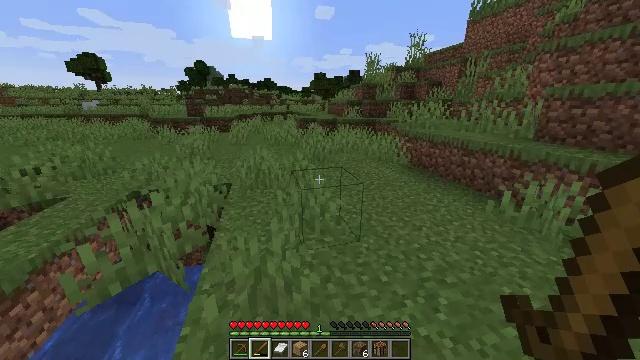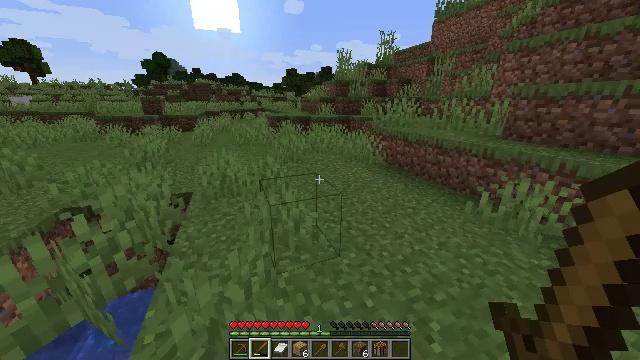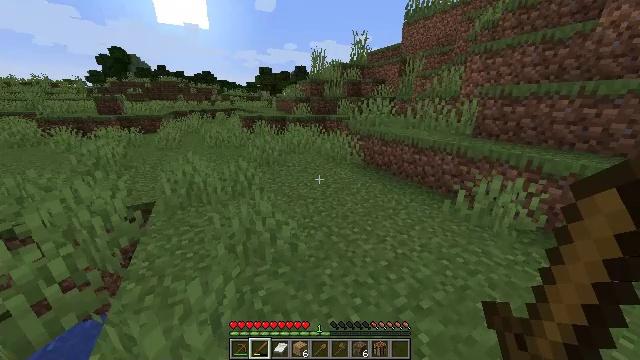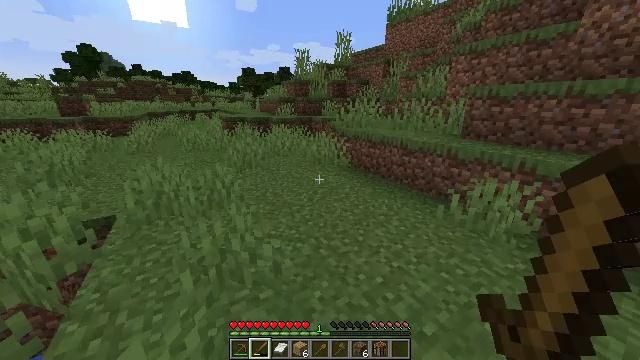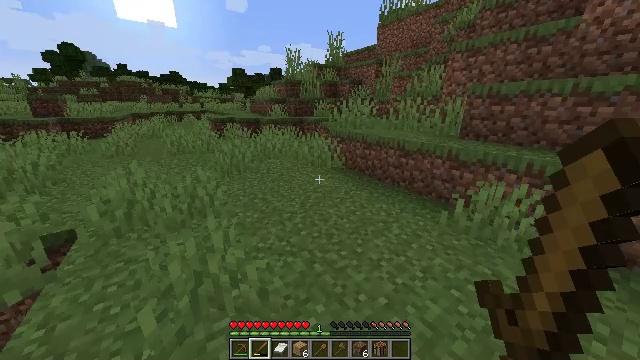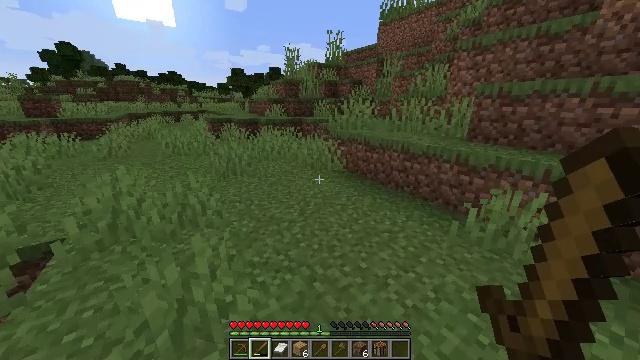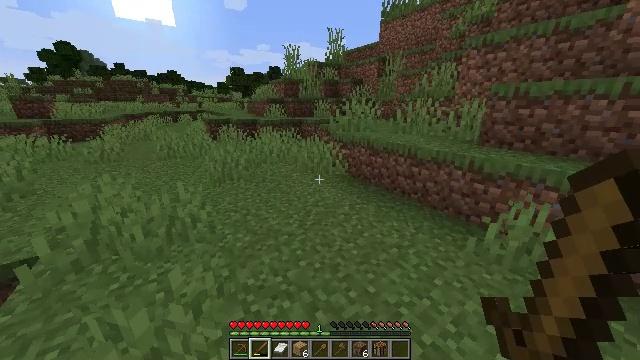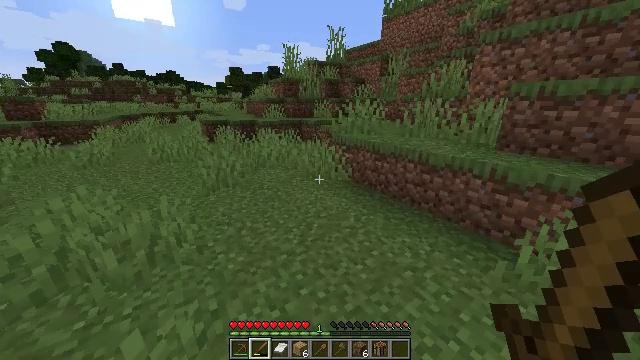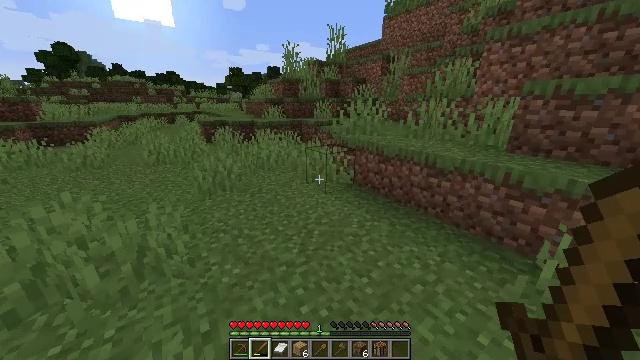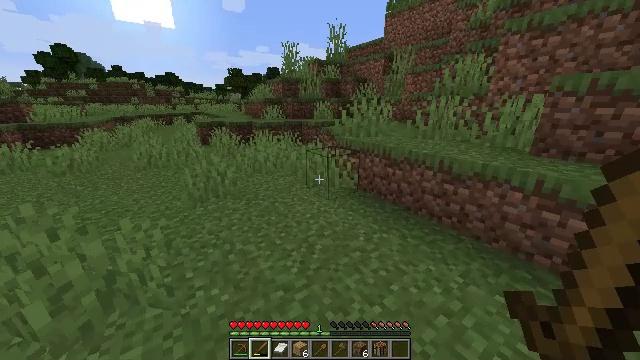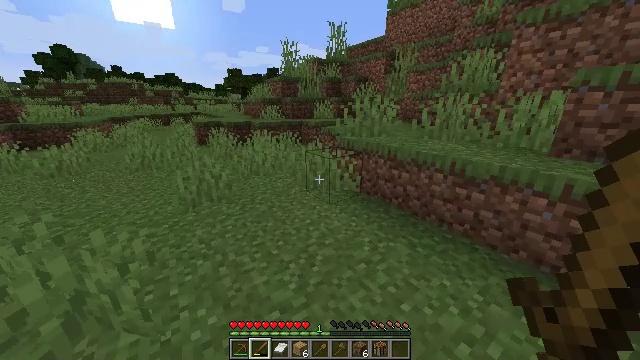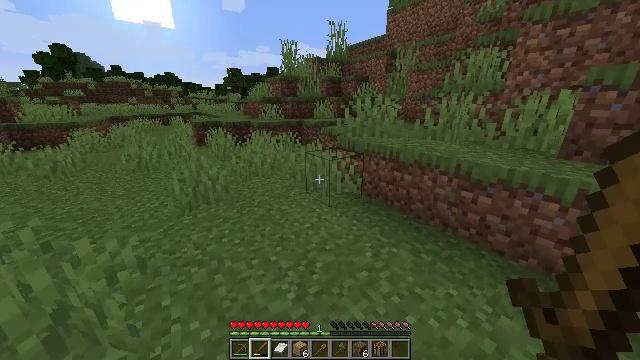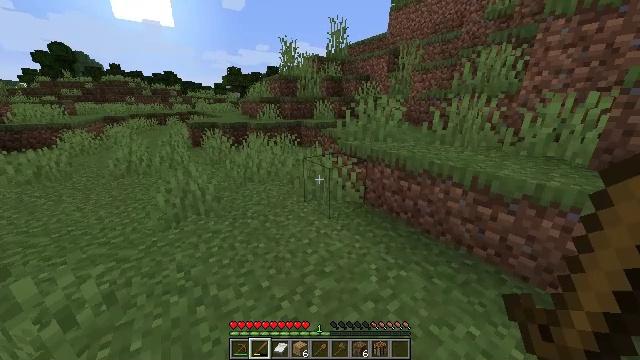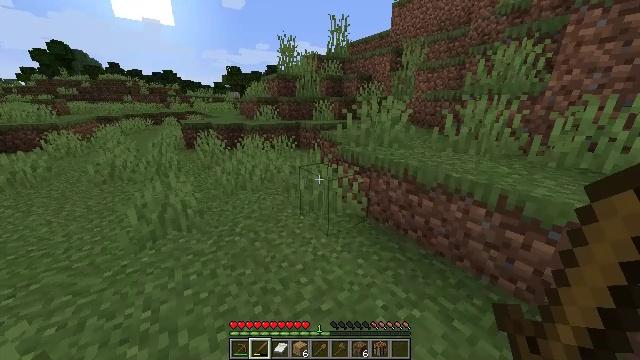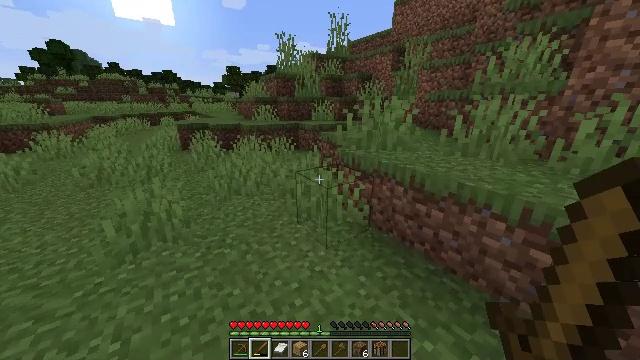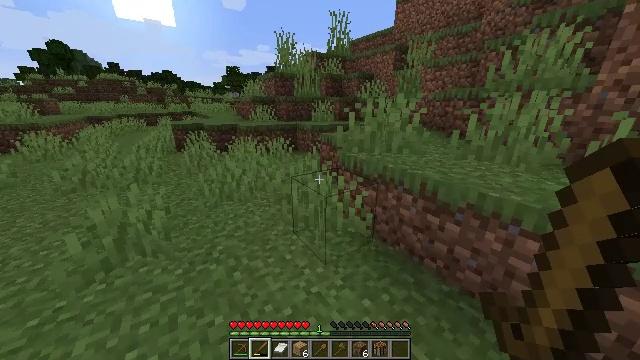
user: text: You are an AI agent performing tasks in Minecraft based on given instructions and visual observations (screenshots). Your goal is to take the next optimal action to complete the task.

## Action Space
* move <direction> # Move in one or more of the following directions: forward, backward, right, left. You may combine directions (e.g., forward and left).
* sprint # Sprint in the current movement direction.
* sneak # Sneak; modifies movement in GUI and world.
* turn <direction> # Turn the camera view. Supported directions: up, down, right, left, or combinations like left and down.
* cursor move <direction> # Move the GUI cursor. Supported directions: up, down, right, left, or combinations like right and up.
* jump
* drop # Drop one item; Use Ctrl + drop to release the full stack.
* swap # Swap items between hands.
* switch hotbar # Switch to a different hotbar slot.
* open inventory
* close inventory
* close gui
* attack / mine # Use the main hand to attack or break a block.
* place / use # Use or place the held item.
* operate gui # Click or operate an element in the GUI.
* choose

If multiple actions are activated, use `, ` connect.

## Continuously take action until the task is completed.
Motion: motion action
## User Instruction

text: Collect some oak leaves.
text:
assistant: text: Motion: move forward, sprint, turn right
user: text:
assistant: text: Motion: move forward, sprint, turn right
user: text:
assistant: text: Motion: move forward, sprint, turn right
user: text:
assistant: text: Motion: move forward, sprint, turn right
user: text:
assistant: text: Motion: move forward, sprint
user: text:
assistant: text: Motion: move forward, sprint
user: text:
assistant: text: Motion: move forward, sprint
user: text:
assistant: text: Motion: move forward, sprint
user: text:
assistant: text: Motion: move forward, sprint
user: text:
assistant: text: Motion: move forward, sprint
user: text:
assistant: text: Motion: move forward, sprint
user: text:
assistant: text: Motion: move forward, sprint
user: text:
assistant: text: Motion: move forward, sprint
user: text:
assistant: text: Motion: move forward, sprint
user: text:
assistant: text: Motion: move forward, sprint
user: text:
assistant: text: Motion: move forward, sprint
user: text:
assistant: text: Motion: move forward, sprint
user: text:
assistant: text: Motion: move forward, sprint
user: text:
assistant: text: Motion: move forward, sprint
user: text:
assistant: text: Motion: move forward, sprint
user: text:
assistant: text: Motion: move forward, sprint, turn left
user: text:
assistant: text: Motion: move forward, sprint, turn left
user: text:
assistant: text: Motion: move forward, sprint, turn left
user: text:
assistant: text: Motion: move forward, sprint, turn left
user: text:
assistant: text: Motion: move forward, sprint
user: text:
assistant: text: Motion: move forward, sprint
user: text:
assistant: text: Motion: move forward, sprint
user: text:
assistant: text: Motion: move forward, sprint
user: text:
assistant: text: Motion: move forward, sprint, turn left
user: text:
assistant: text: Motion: move forward, sprint, turn left